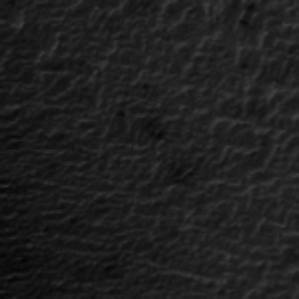
Label: frost